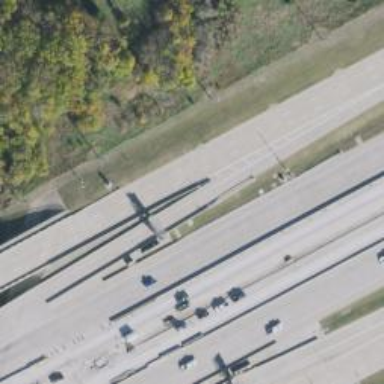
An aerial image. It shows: Toll gantry on the road.